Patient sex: F
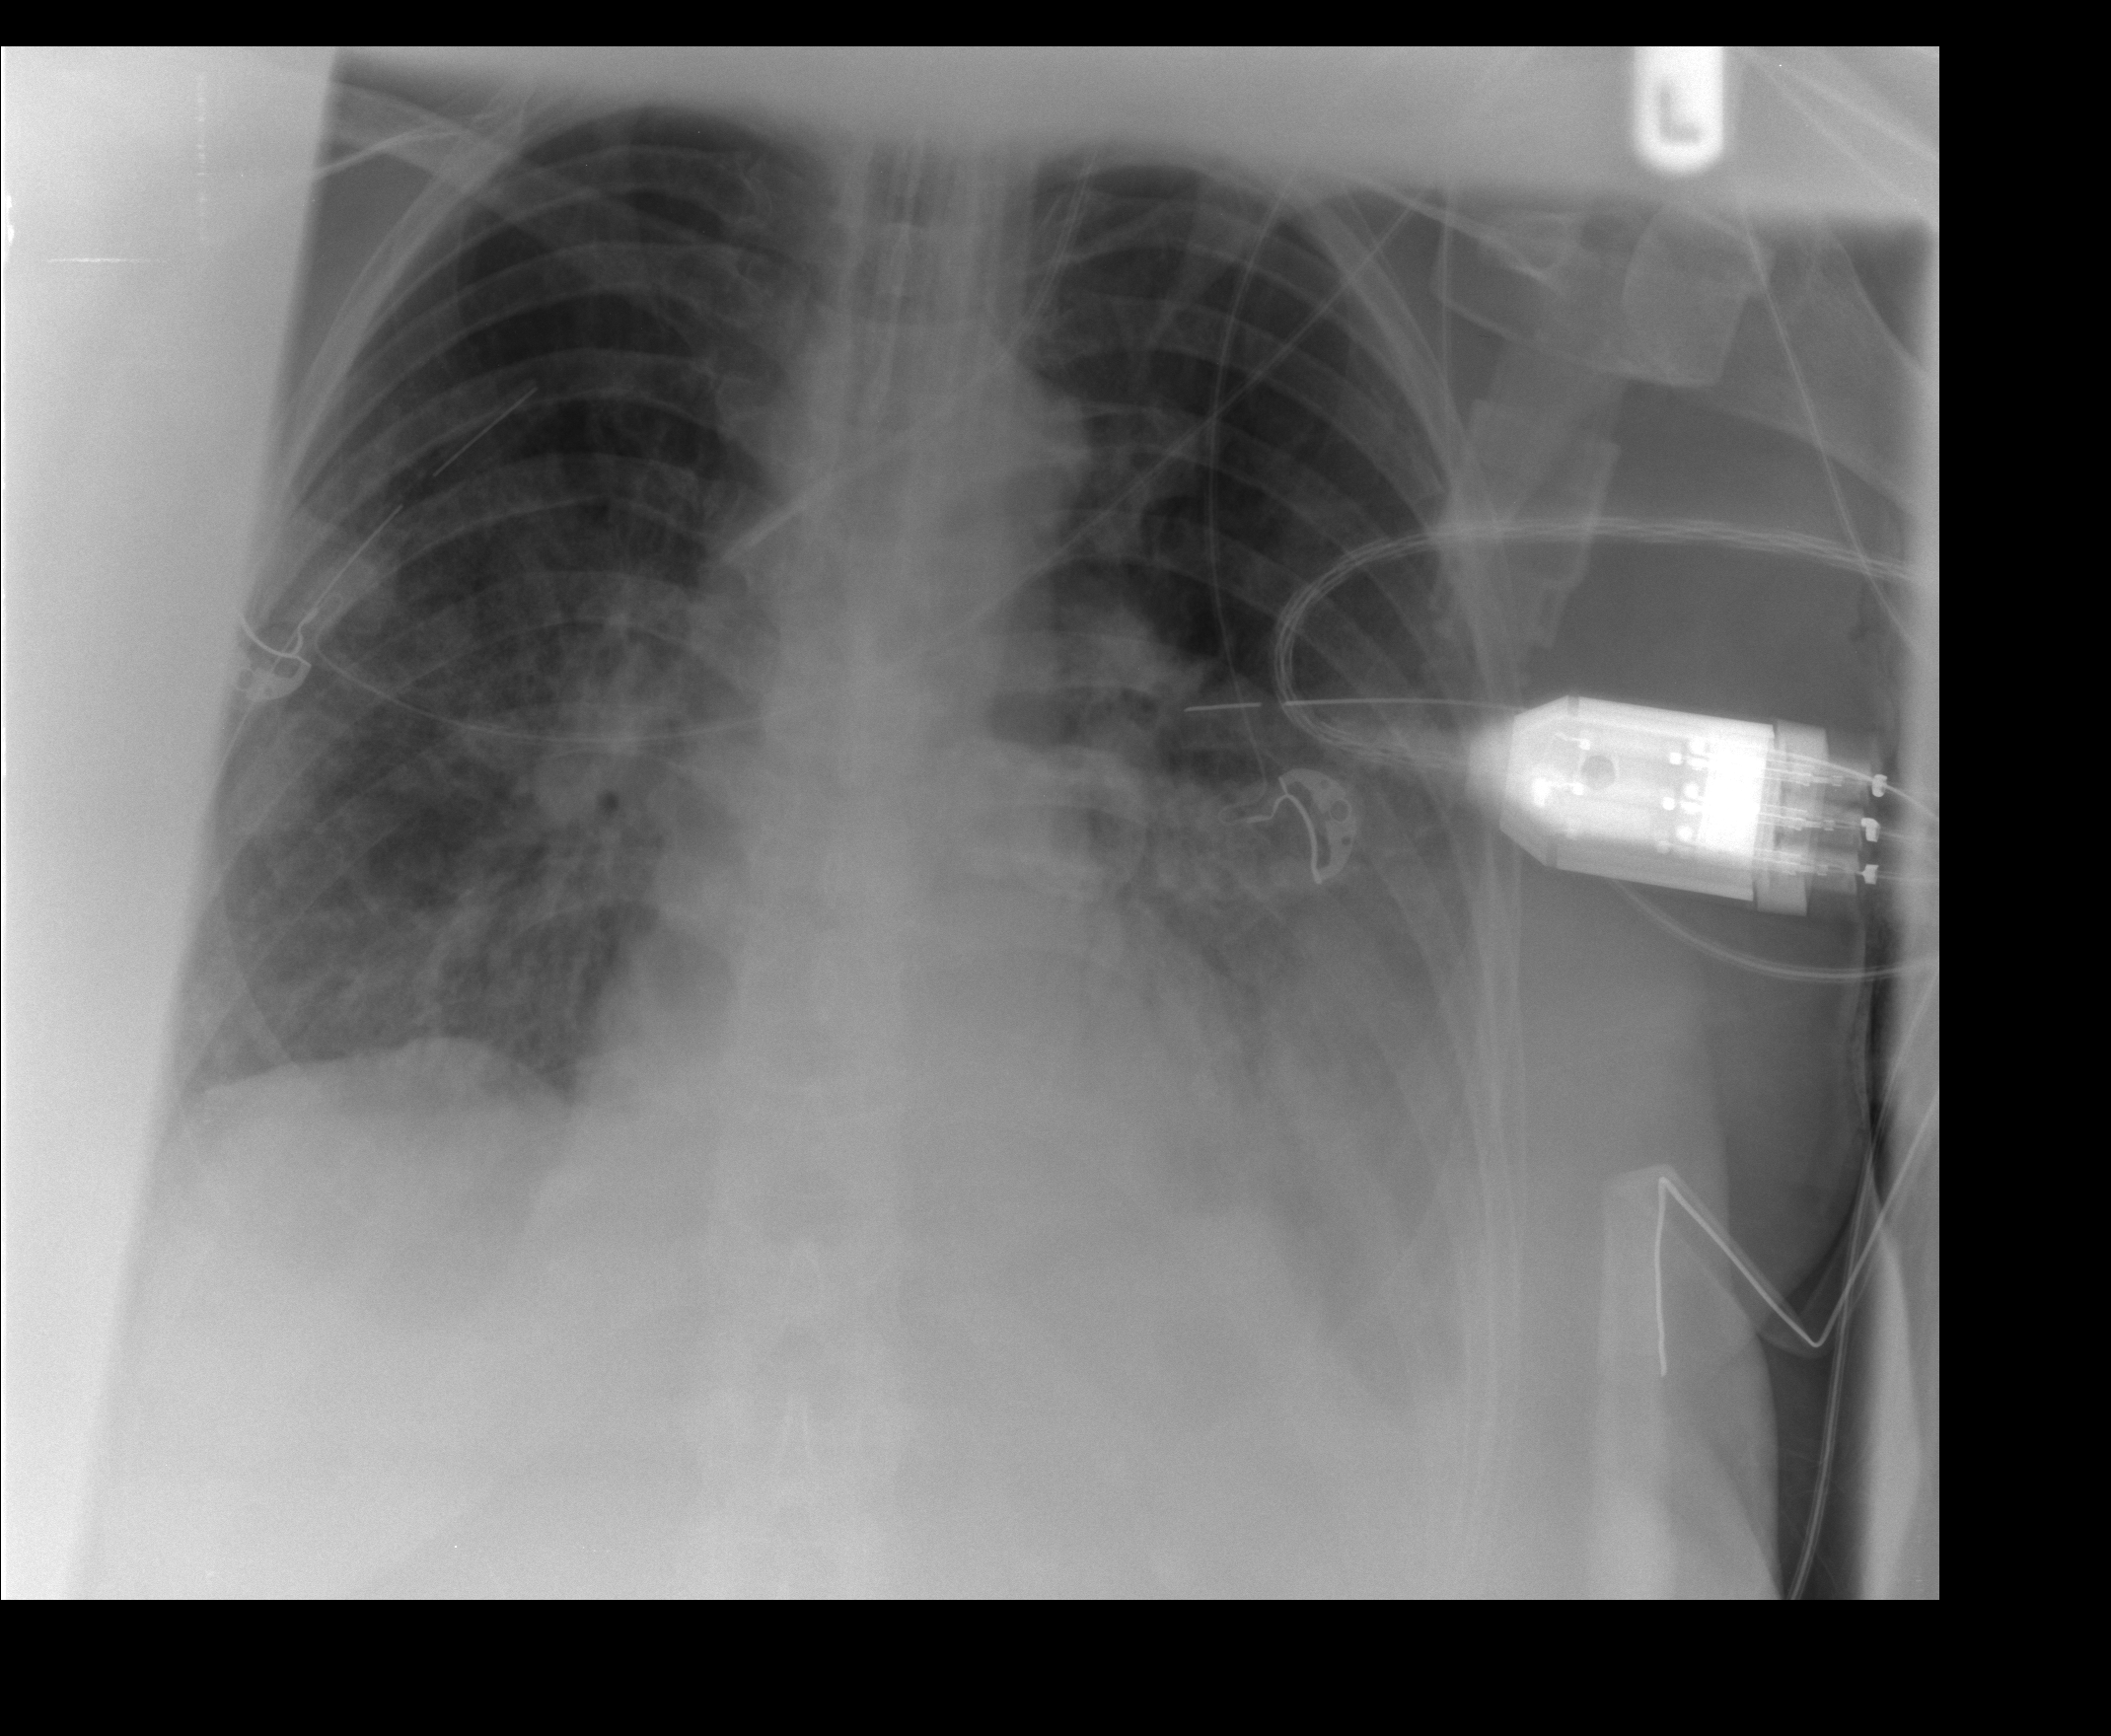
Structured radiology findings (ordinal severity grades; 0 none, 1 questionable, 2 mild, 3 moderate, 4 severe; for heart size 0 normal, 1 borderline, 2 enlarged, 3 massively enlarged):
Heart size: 0
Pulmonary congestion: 2
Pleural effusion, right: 1
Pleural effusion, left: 3
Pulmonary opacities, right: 0
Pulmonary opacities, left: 0
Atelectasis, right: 2
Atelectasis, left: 0